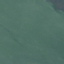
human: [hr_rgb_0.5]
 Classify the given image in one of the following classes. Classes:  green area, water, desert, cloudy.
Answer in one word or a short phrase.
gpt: water